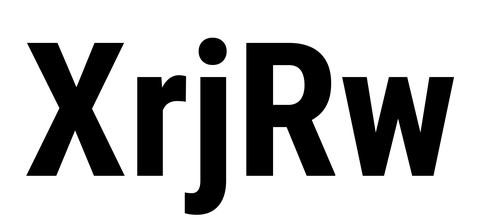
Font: Roboto_Condensed_Bold